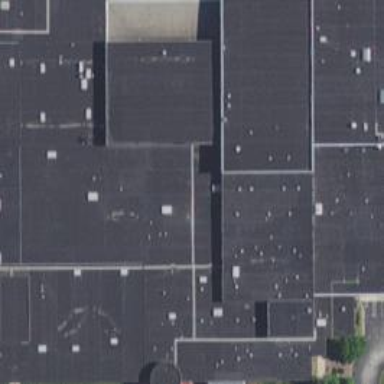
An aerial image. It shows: School.